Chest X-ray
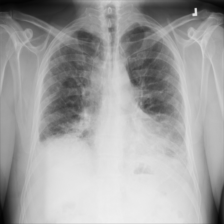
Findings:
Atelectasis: negative
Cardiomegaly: negative
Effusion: negative
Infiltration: positive
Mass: negative
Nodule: negative
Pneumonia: negative
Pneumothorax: negative
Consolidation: negative
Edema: negative
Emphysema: negative
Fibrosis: positive
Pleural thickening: negative
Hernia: negative